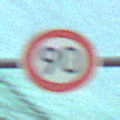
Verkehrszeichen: Geschwindigkeit90
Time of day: MorningAfternoon
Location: Roofed (Special)
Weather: PartlyCloudy
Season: NotSpecified
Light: Natural